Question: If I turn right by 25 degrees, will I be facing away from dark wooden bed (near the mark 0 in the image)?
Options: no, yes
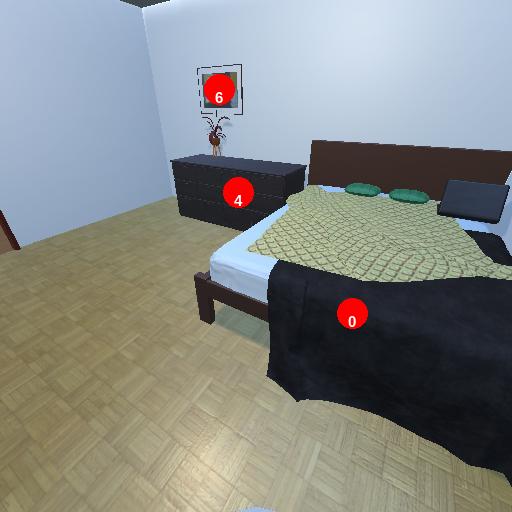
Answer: no